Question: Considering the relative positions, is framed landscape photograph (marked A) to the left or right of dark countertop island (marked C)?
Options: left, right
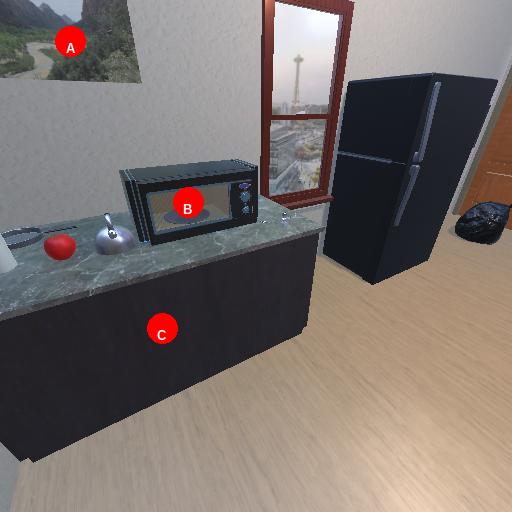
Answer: left